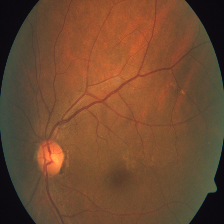
Diabetic retinopathy grade: Severe